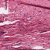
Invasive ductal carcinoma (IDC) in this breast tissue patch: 0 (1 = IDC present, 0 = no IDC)